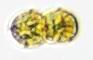
Label: Margalefidinium